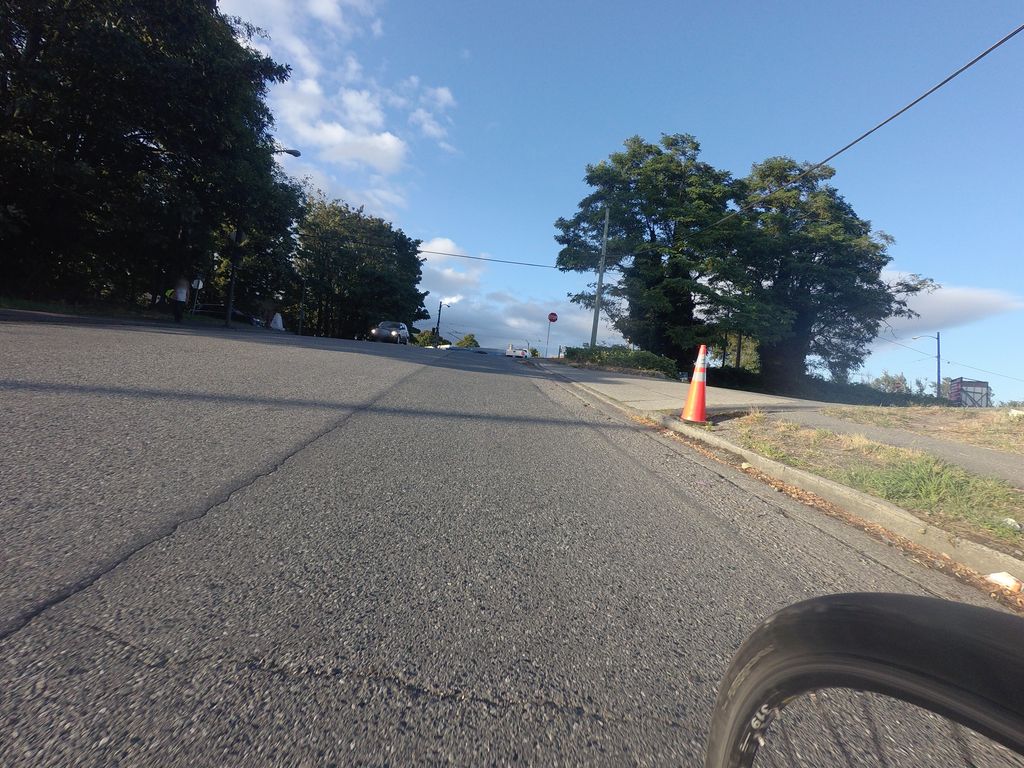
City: vancouver